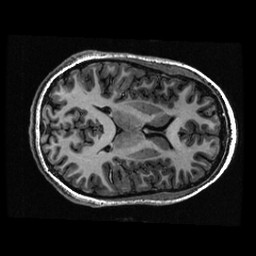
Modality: T1w
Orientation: axial
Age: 19
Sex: female
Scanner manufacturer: ge
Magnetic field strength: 3 T
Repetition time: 0.01144 s
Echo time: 0.005012 s